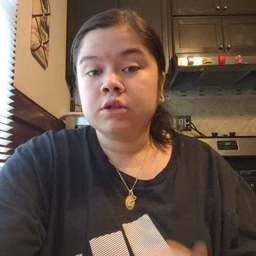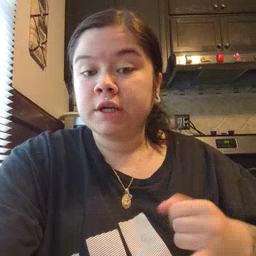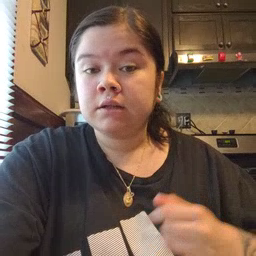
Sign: jeans